Question: I need to access the data types of the fields in a Salesforce.com object in order to identify each phone, fax, email, and mail field in an object. I've done this from SFDC web services with the DescribeSObject call but the Apex DescribeFieldResult.getType method only returns the display type of the field, not the actual data type.
For example, fields that display a Data Type of Fax like in the image below have a display type of Phone according the getType call. I need something that returns fax for fax fields, mail for mail fields, etc. like the DescribeSObject web service call. Does anyone if that exists in Apex?

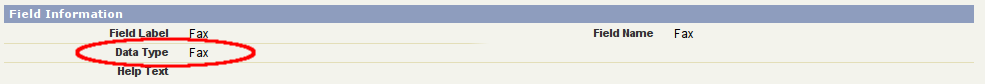
Answer: Unfortunately APEX doesn't have that information. That said since you can only define custom phone and email fields and not fax and mail/address fields it's possible to write a definitive list of all fax and mail fields. Thus you might consider hard coding which fields are fax/mail fields and dynamically figuring out which fields are phone and email fields use describeFieldResult.getType() calls.